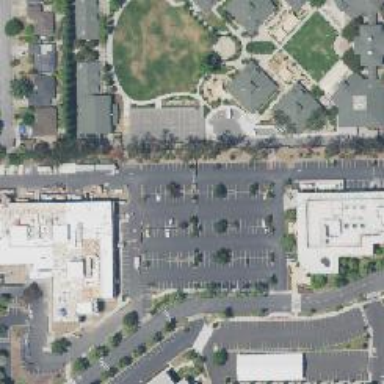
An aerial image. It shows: Parking area.